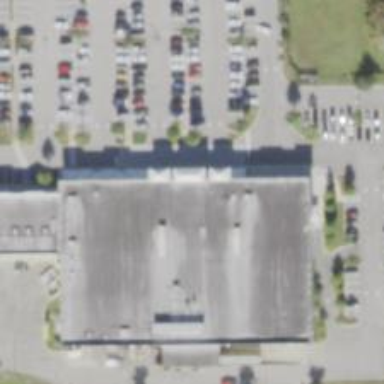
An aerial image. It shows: Supermarket.